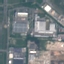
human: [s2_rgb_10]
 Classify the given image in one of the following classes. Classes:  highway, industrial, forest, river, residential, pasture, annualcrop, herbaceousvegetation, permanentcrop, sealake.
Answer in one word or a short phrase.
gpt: Industrial